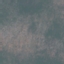
Land use / land cover class: HerbaceousVegetation